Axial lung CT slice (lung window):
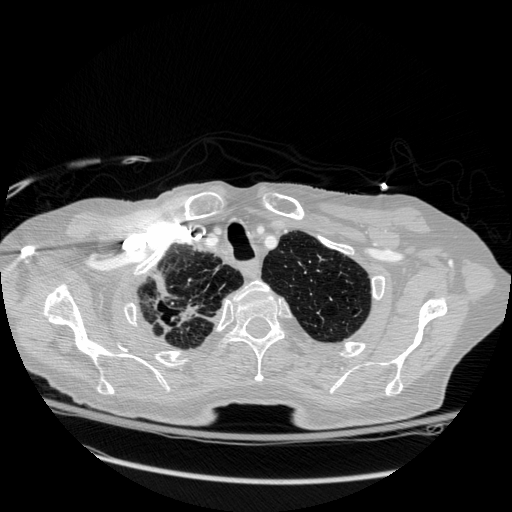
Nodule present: no